Question: I have a file created with dd command (raw file). I opened it with bless as shown in the image below:

Now I would like to extract the data from this file and get what appears under Signed 32 bit (If you see the image 84 is the number I want). Therefore, I want to convert the following string in this way:
'''
10 00 00 00 --> 84
54 00 00 00 --> 70185301
'''
In order to do this conversion I built the following program which opens the file, decode the line and write the result in a new file.
Here is the piece of code that does the extraction (@Duncan Helped me to create it):
'''
try
{
File input = new File(inputFileField.getText());
File output = new File(fileDirectoryFolder.getText() +"/"+ input.getName());
byte[] buffer = new byte[8];
DataOutputStream out = new DataOutputStream(new FileOutputStream(output));
DataInputStream in = new DataInputStream(new FileInputStream(input));
int count = 0;
while (count < input.length() - 4) {
in.readFully(buffer, 4, 4);
String s= Long.toString(ByteBuffer.wrap(buffer).order(ByteOrder.LITTLE_ENDIAN).getLong());
out.writeBytes( s+ " ");
count += 4;
}
}
System.out.println("Done");
}
catch(FileNotFoundException e1){}
'''
However, the result I get is
'''
10 00 00 00 --> <PHONE>
54 00 00 00 --> 360777252864
'''
Do you understand where my problem is?
Thanks
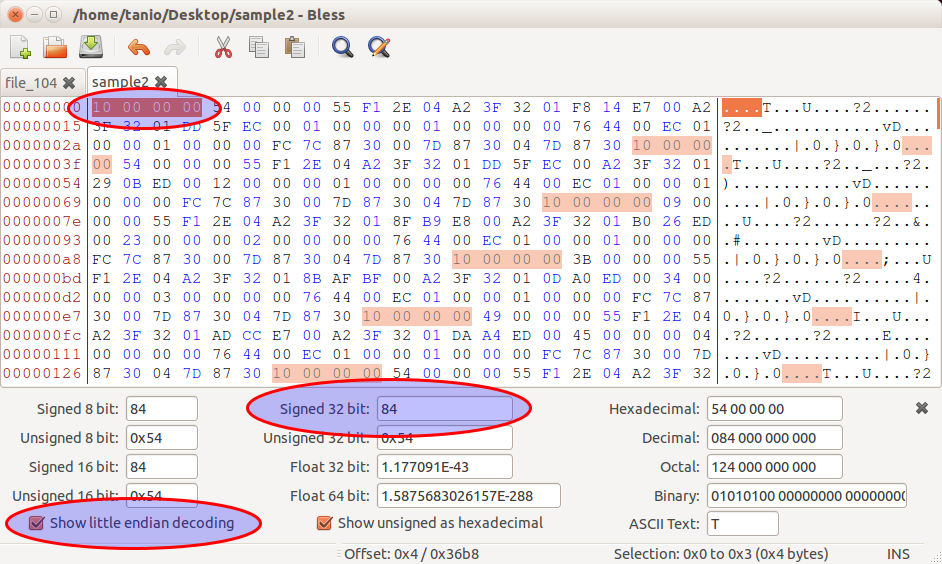
Answer: '''
String s=
Integer.toString(
ByteBuffer.wrap(buffer).order(ByteOrder.LITTLE_ENDIAN).getInt());
'''
Long has 8 bytes, you want to convert only 4.
And don't use an offset
'''
in.readFully( buffer, 0, 4 );
$ echo $[0x1000000000]
<PHONE>
$ echo $[0x5400000000]
360777252864
'''
This is due to the (incorrect) offset of 4 bytes when reading.
And another one, that should be corrected:
'''
while (count < input.length() - 3) {
'''